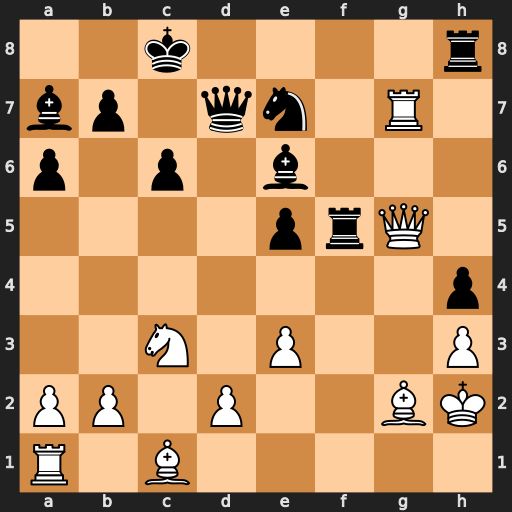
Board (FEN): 2k4r/bp1qn1R1/p1p1b3/4prQ1/7p/2N1P2P/PP1P2BK/R1B5
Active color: w
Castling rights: -
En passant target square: -
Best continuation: Qxe7 Qxe7 Rxe7